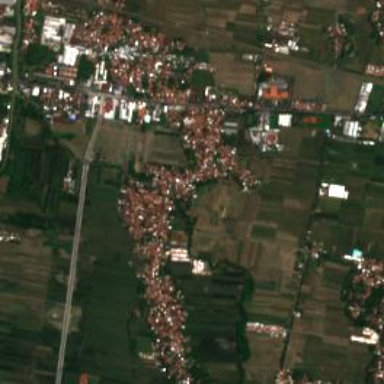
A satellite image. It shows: Village area.